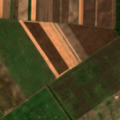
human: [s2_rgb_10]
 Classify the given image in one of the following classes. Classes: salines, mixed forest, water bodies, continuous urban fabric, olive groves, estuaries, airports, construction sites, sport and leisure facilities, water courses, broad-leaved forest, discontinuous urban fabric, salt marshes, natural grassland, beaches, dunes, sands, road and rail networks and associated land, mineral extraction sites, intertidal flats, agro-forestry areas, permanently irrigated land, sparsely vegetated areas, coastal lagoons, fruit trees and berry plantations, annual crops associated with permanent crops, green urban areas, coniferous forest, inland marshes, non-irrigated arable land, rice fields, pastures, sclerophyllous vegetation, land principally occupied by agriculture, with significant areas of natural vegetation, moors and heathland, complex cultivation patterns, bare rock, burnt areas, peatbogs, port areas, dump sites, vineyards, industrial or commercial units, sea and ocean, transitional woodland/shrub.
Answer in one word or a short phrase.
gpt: non-irrigated arable land